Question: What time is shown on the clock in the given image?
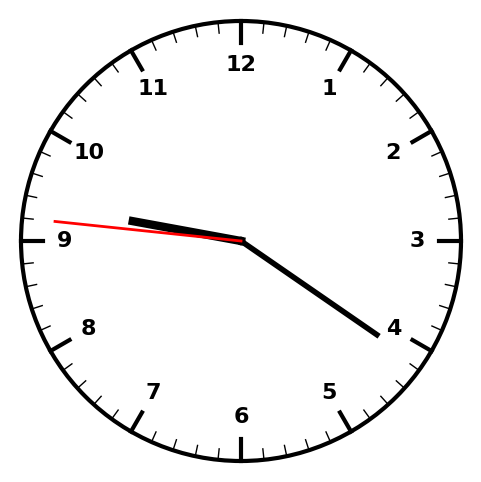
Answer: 09:20:46